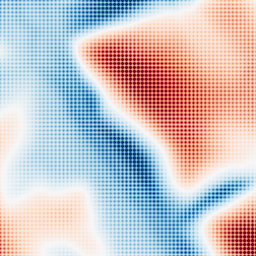
Category: multiscale
Decomposition family: dog
Decomposition parameters: sigma_low: 5
sigma_high: 50
Upsampling method: sinc_blackman
Upsampling parameters: scale: 4
kernel_size: 4
Upsampling scale: 4